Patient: sex M, age 30
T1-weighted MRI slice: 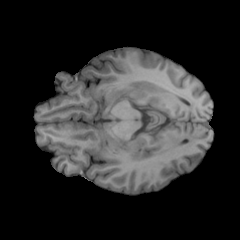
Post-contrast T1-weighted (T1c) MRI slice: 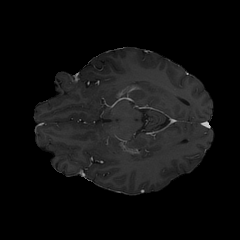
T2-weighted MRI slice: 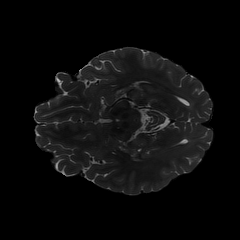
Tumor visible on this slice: no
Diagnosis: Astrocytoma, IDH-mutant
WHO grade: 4